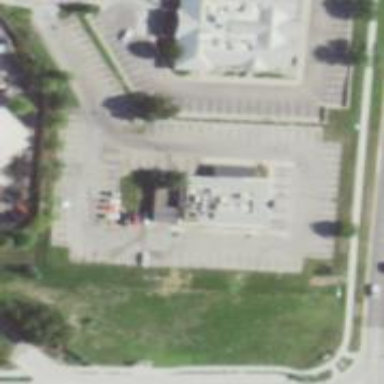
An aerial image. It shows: Retail area.